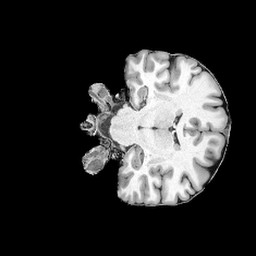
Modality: UNIT1
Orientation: coronal